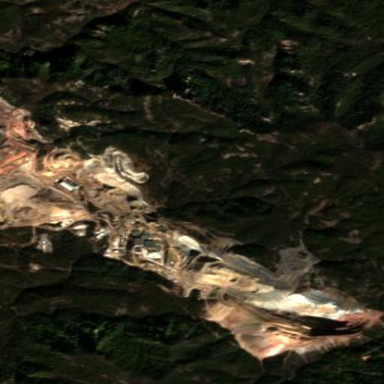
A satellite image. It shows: Industrial area used for mining.